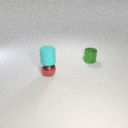
small green metal cylinder behind small red metal sphere